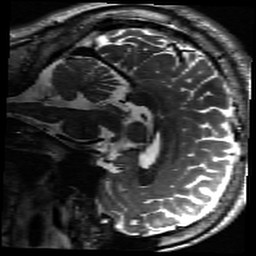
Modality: inplaneT2
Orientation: sagittal